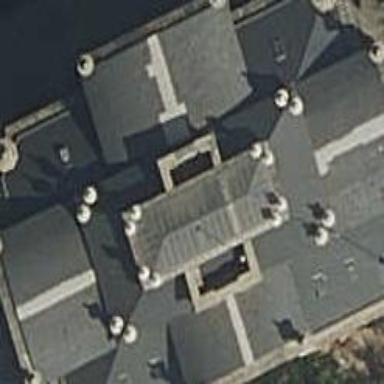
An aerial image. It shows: Building with round roof.